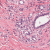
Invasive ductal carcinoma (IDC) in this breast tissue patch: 0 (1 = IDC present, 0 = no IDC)